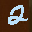
Label: 2